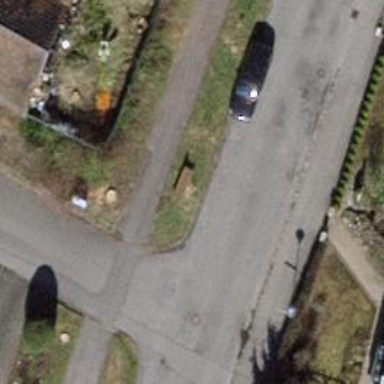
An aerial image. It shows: Brown bench in the vicinity.